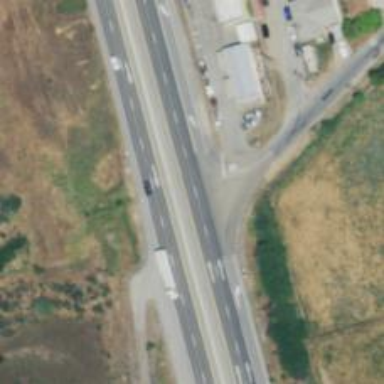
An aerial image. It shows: This image shows trunk highway that functions as expressway.